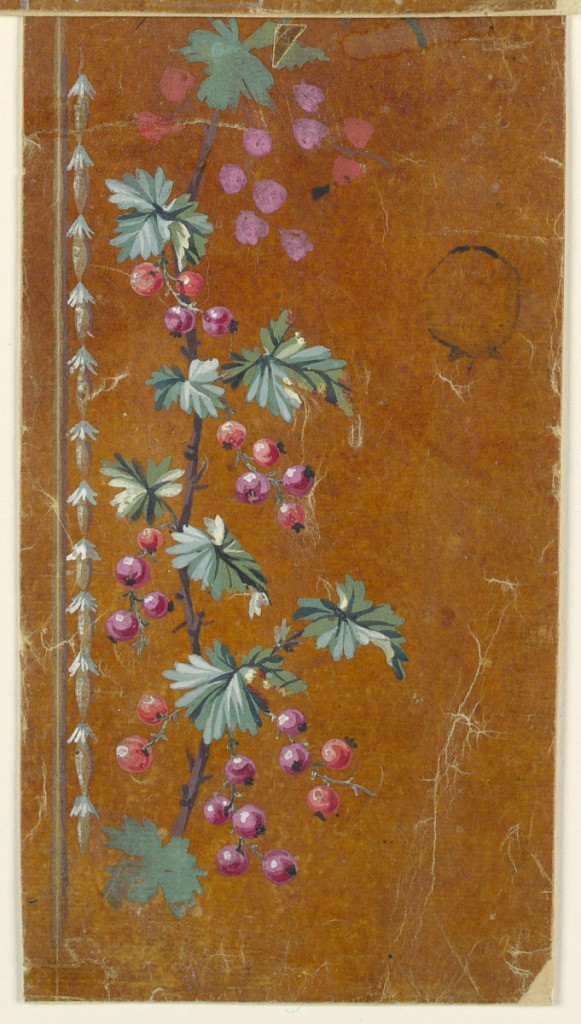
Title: Design for an Embroidered Border of the "Fabrique de St. Ruf"
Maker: Fabrique de Saint Ruf, Lyon, France
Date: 1790–1800
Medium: Brush and gouache, incised lines on glazed tracing paper
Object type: Drawing
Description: A currant stem rises beside a reed border and a torus. Written in ink, top left: "P 217".